Breast ultrasound image
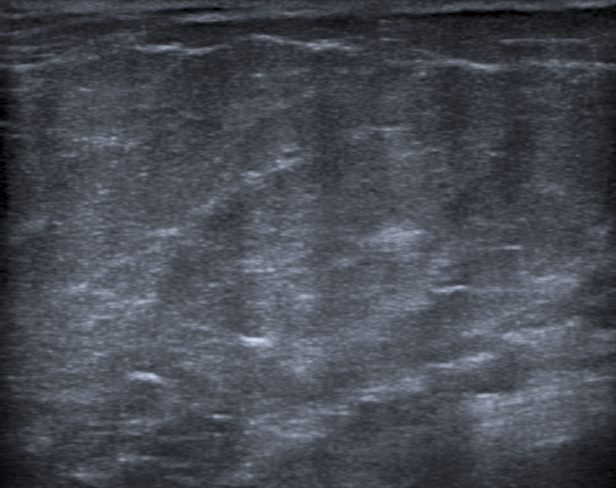
Diagnosis: normal